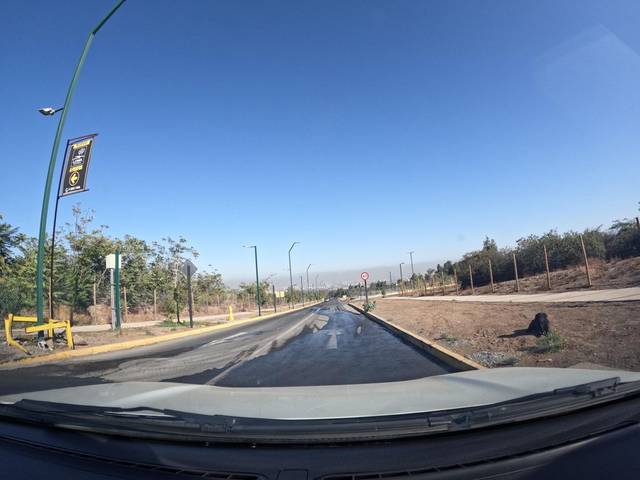
Region: Chile
Coordinates: -33.503, -70.532